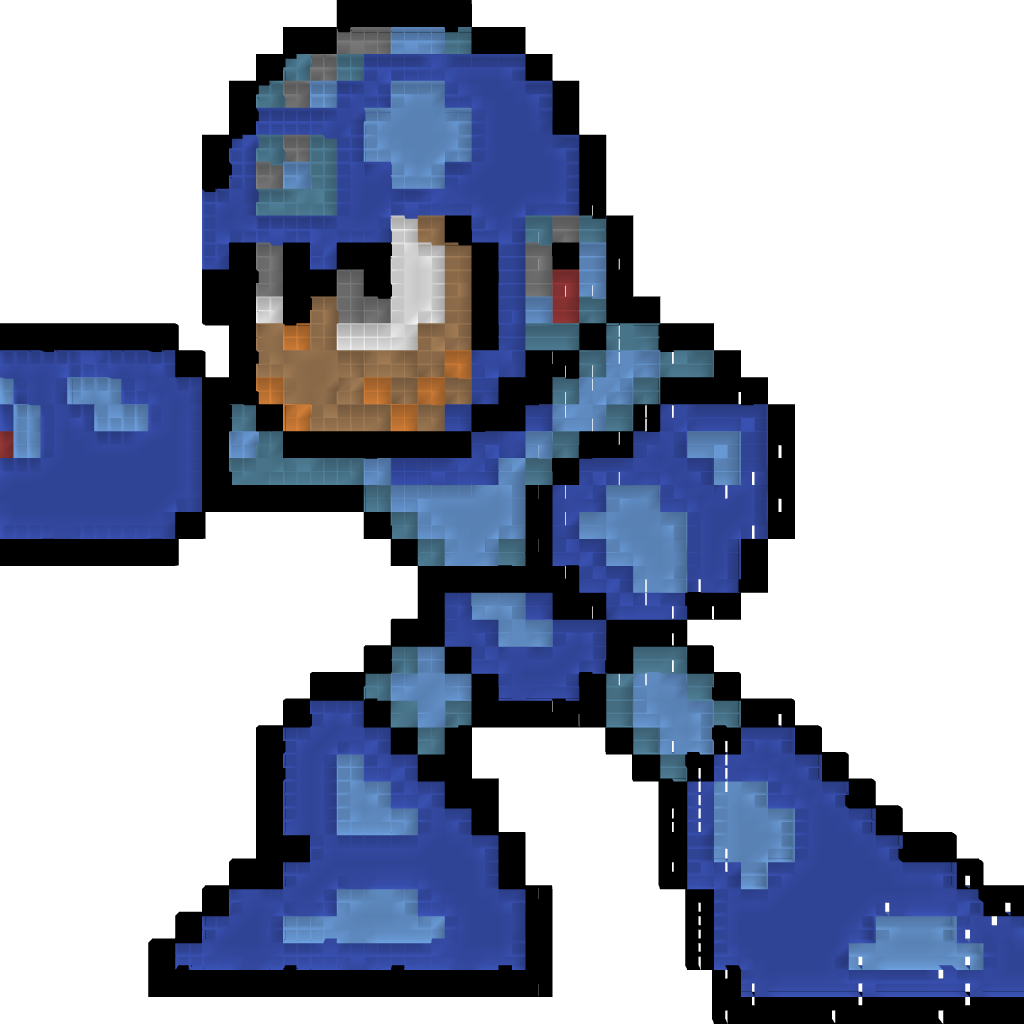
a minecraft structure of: Mega man high quality